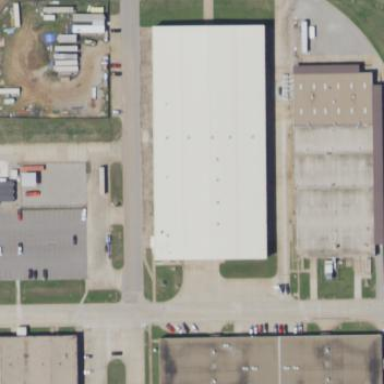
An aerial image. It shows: Warehouse.